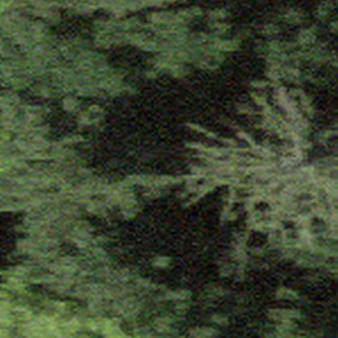
Label: other